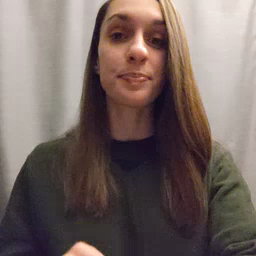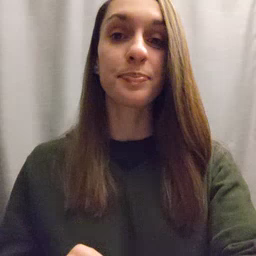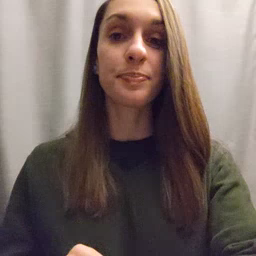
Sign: tomorrow